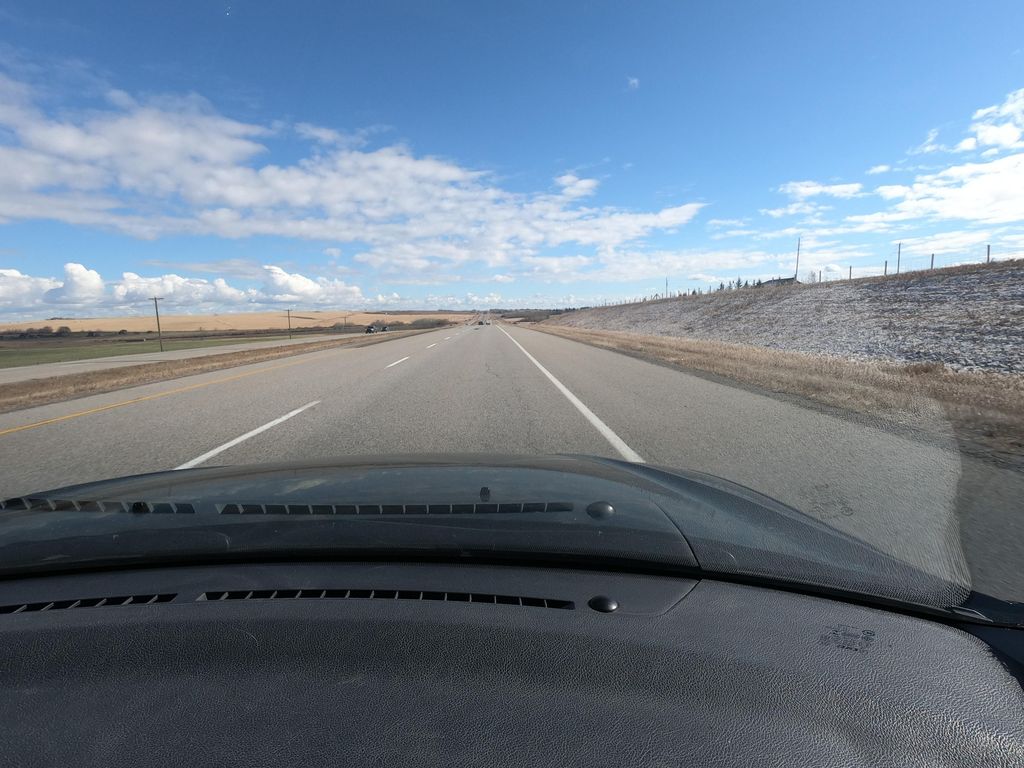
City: calgary